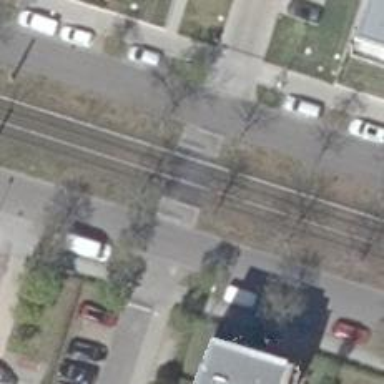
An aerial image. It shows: Uncontrolled tram crossing.